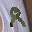
Label: 8